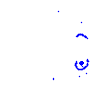
Particle: electron